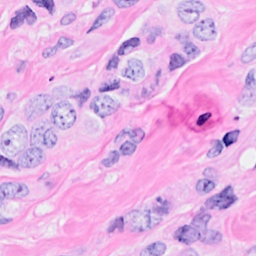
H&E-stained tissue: Breast